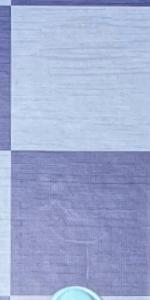
Label: Empty